Question: I want to display the bar charts each bar peak value at the outer top of each bar. But as far as i could get is to represent each bar value inside the bar. But thats not what i wanted. As you can see in the image attached the bottom of the x axis is messed up. I think we have to move the svg code out of the data loop and use 'svg.data(someData).enter()' to fix this issue but i tried ways to do it but unsuccessful. Kindly suggest how i can modify the follow code.

'''
<!DOCTYPE html>
<meta charset="utf-8">
<style>
.axis {
font: 12px sans-serif;
}
.axis path,
.axis line {
fill: none;
stroke: #000;
shape-rendering: crispEdges;
}
.chart text {
fill: black;
font: 15px sans-serif;
text-anchor: middle;
}
</style>
<svg class="chart"></svg>
<script src="http://d3js.org/d3.v3.min.js"></script>
<script>
var margin = {top: 30, right: 80, bottom: 40, left: 100},
width = 960 - margin.left - margin.right,
height = 500 - margin.top - margin.bottom;
var color = d3.scale.category10();
var x = d3.scale.ordinal()
.rangeRoundBands([0, width], .2);
var y = d3.scale.linear()
.range([height, 0]);
var xAxis = d3.svg.axis()
.scale(x)
.orient("bottom");
var yAxis = d3.svg.axis()
.scale(y)
.orient("left");
function unit (d) {
count = 0, download = 0;
num = d.value;
while((num) >= 1)
{
num/=10;
++count;
}
switch (count) {
case 4 : download = ((d.value/1000).toFixed(2)) + " MB" ;
break;
case 8 : download = ((d.value/1000 * 1000).toFixed(2)) + " GB" ;
break;
default: download = ((d.value/1000).toFixed(2)) + " MB" ;
}
return download;
}
var chart = d3.select("body").append("svg")
// line = d3.select("body").append("svg")
.attr("width", width + margin.left + margin.right)
.attr("height", height + margin.top + margin.bottom)
.append("g")
.attr("transform", "translate(" + margin.left + "," + margin.top + ")");
var bar;
d3.csv("data.csv", type, function(error, data) {
x.domain(data.map(function(d) { return d.name; }));
y.domain([0, d3.max(data, function(d) { return d.value; })]);
chart.append("g")
.attr("class", "x axis")
.attr("transform", "translate(0," + height + ")")
.call(xAxis)
.append("text")
.attr("x", 790 )
.attr("y", 15 )
.style("text-anchor", "bottom")
.text("Clients");
chart.append("g")
.attr("class", "y axis")
.call(yAxis)
.append("text")
//.attr("transform", "rotate(-90)")
.attr("y", 1)
.attr("dy", ".71em")
.style("text-anchor", "end")
.text("Kilo Bytes");
bar = chart.selectAll("g")
.data(data)
.enter().append("g")
.attr("transform", function(d) { return "translate(" + x(d.name) + ",0)"; });
bar.append("rect")
.style("fill", function(d) { return color(d.name); })
.attr("y", function(d) { return y(d.value);})
.attr("height", function(d) { return height - y(d.value); })
.attr("width", x.rangeBand());
bar.append("text")
.attr("x", x.rangeBand() / 2 )
.attr("y", function(d) { return y(d.value) + 2 ; })
.attr("dy", "1em")
.attr("text-anchor", "middle")
.attr("font-size", "14px")
.attr("fill", "black")
.text(function(d) { return unit(d); });
});
function type(d) {
d.value = +d.value; // coerce to number
return d;
}
</script>
'''
and the data is in the csv format as below:
'''
name,timesatmp,value
98.226.148.140,1341677167454,1
98.226.148.140,1341677167461,3
98.226.148.141,1341677167916,4
98.226.148.141,1341677167935,6
98.226.148.142,1341677167944,7
98.226.148.142,1341677167945,32
'''
Kindly suggest how i can show the display properly.
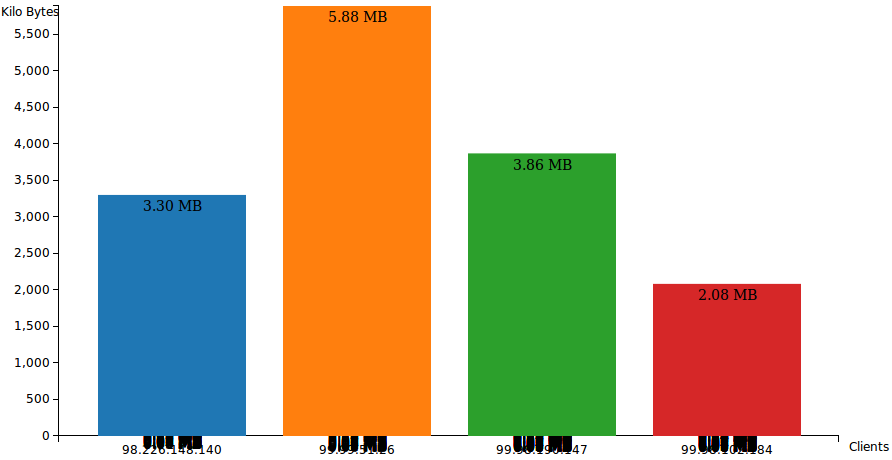
Answer: First modify your bar charts a little, otherwise no bars will be shown there:
'''
<svg class="chart"></svg>
'''
to
'''
<body class="chart"></body>
'''
'''
bar = chart.selectAll(".bar")
.data(data)
.enter().append("g")
.attr('class', 'bar')
.attr("transform", function(d) { return "translate(" + x(d.name) + ",0)"; });
'''
and for adjusting the peak value, just add a translate as follows:
'''
bar.append("text")
.attr("x", x.rangeBand() / 2 )
.attr("y", function(d) { return y(d.value) + 2 ; })
.attr("dy", "1em")
.attr("text-anchor", "middle")
.attr("font-size", "14px")
.attr("fill", "black")
.attr("transform", function(d) { return "translate(0, -20)"; })
.text(function(d) { return unit(d); });
'''